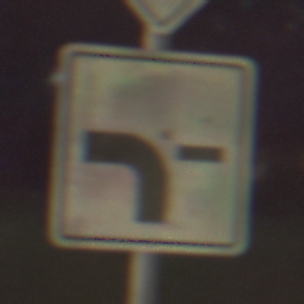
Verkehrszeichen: VerlaufVorfahrtsstrasse6
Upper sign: Vorfahrtsstrasse
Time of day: Night
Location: Outdoor (Suburban)
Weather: Clear
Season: NotSpecified
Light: Artificial